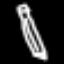
Label: pencil